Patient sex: M
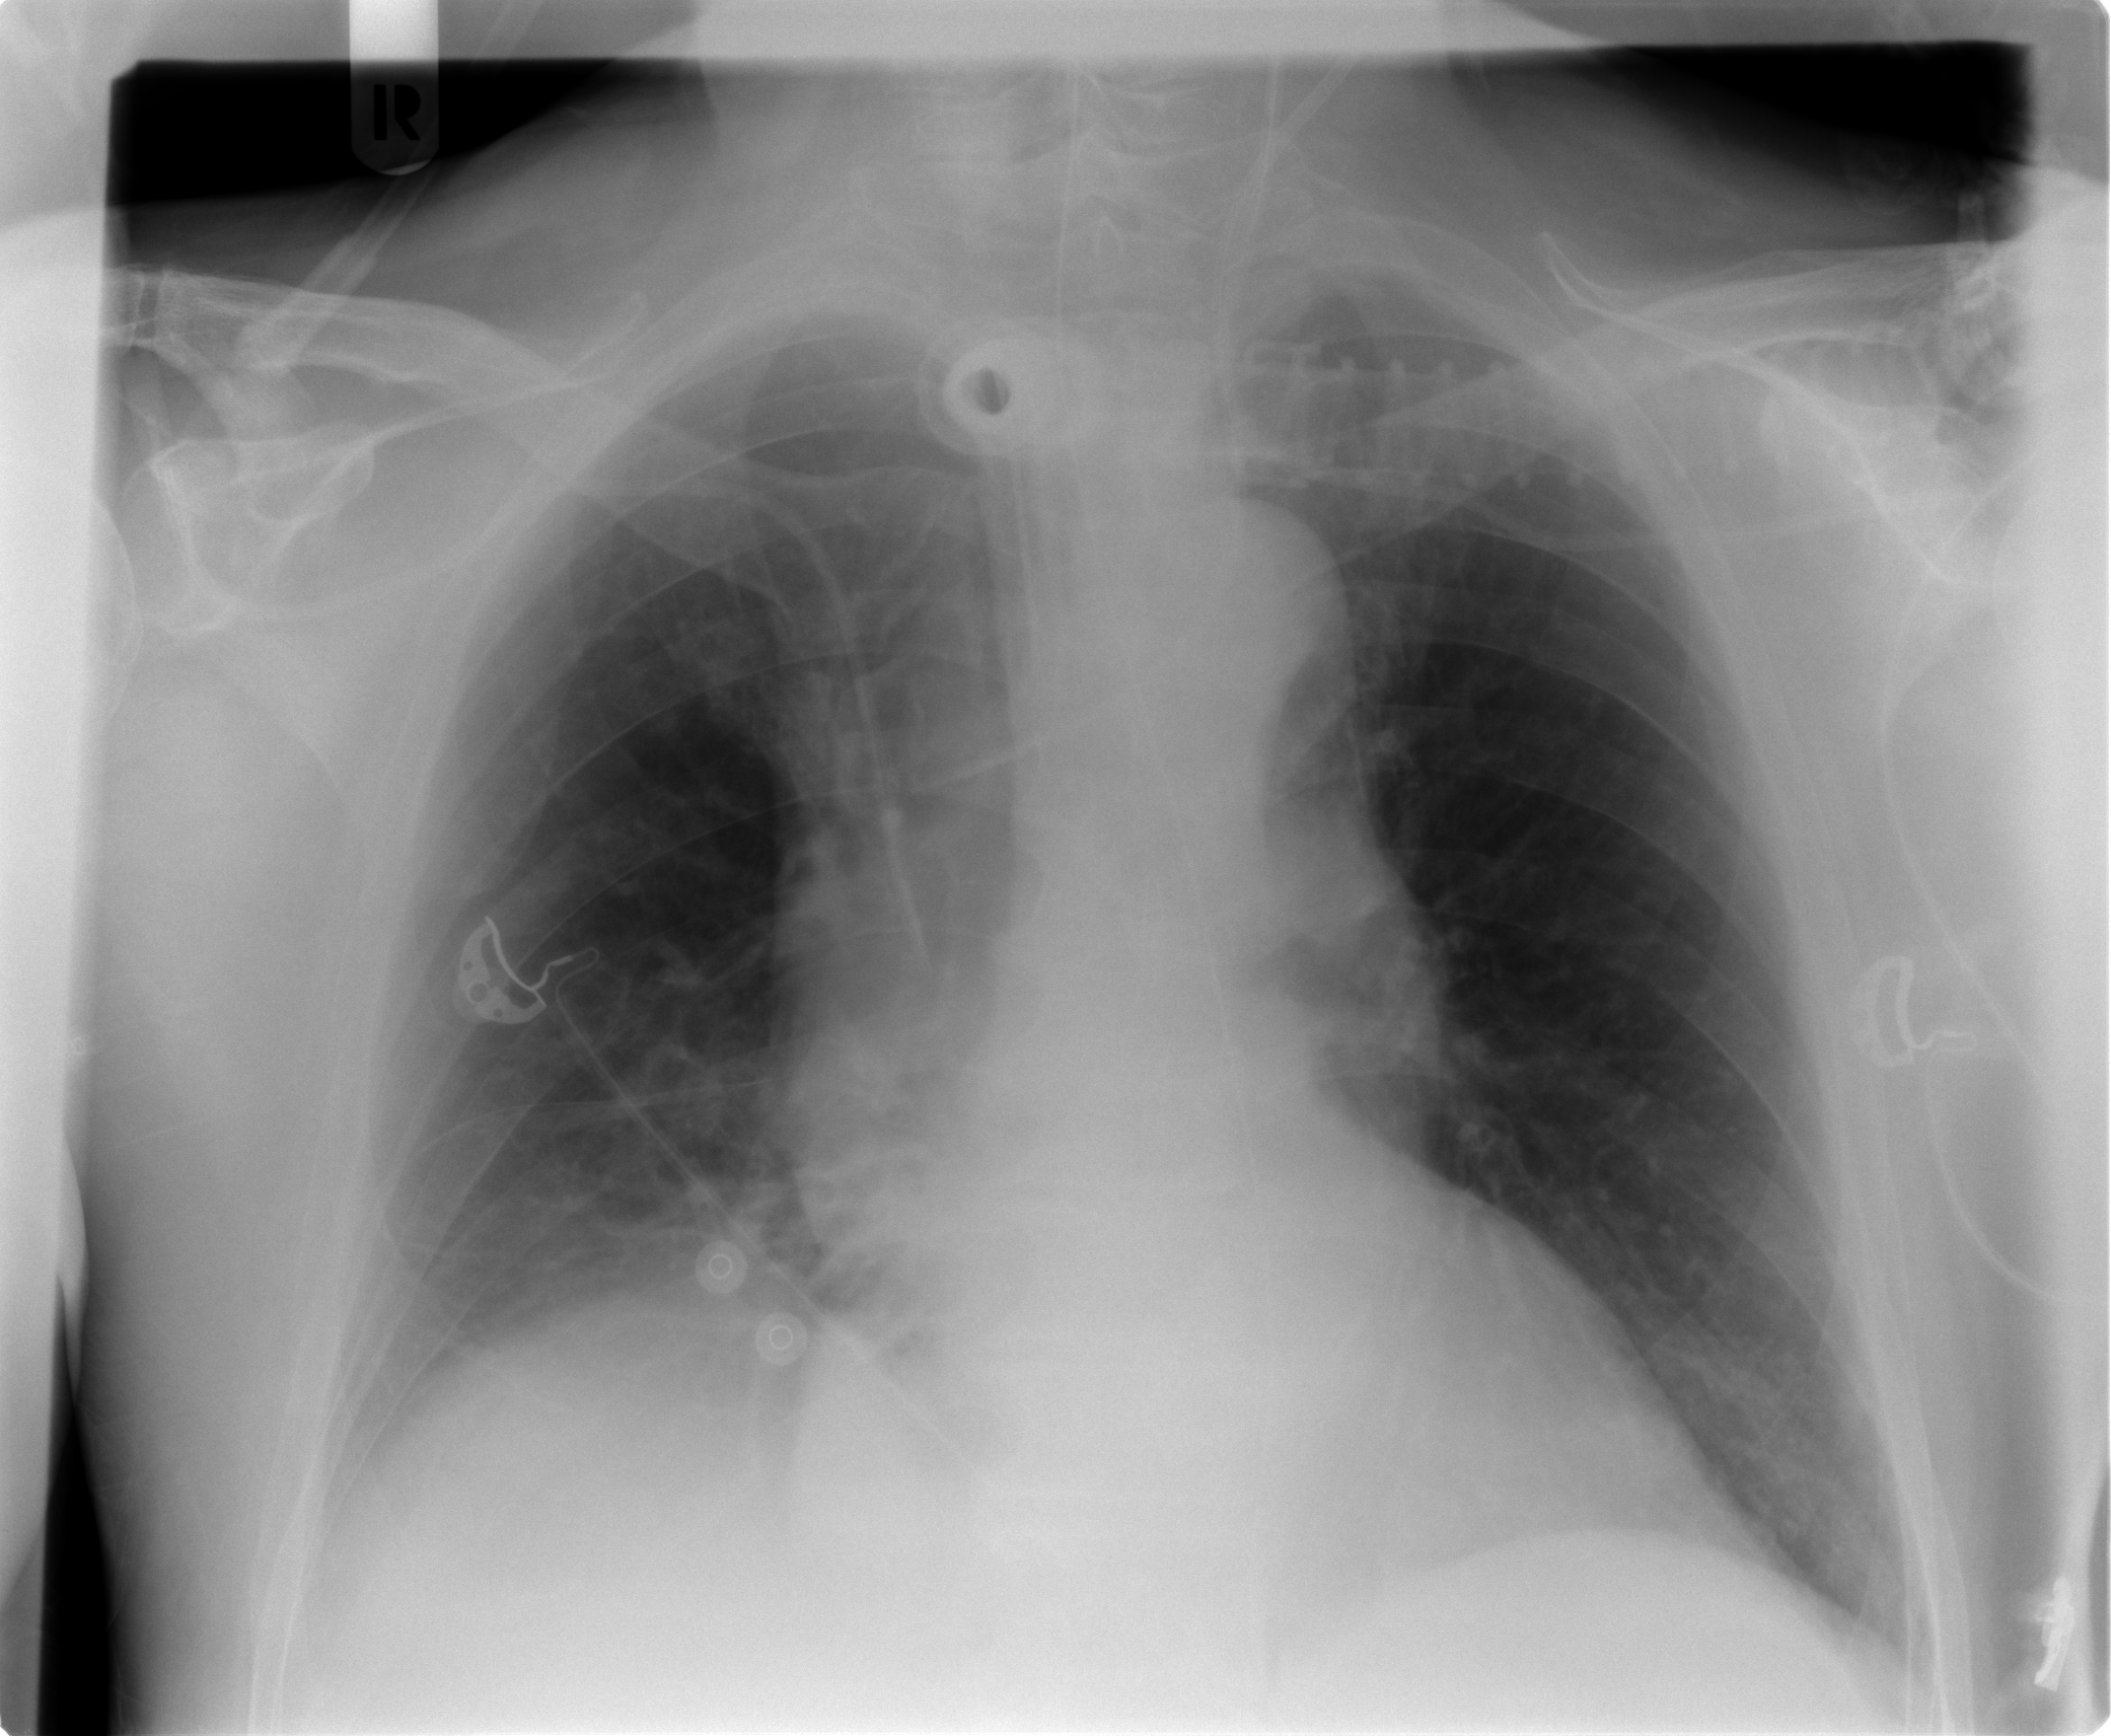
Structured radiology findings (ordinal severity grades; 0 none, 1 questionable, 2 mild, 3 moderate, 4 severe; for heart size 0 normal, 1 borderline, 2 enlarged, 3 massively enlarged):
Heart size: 0
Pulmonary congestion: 0
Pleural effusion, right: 0
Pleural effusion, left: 0
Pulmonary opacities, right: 0
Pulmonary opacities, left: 0
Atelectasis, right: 2
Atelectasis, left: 2